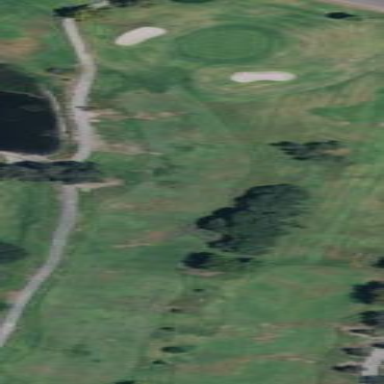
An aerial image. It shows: Grassy area designated as golf fairway.